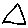
Label: triangle